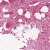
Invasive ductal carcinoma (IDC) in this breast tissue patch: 0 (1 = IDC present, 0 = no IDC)